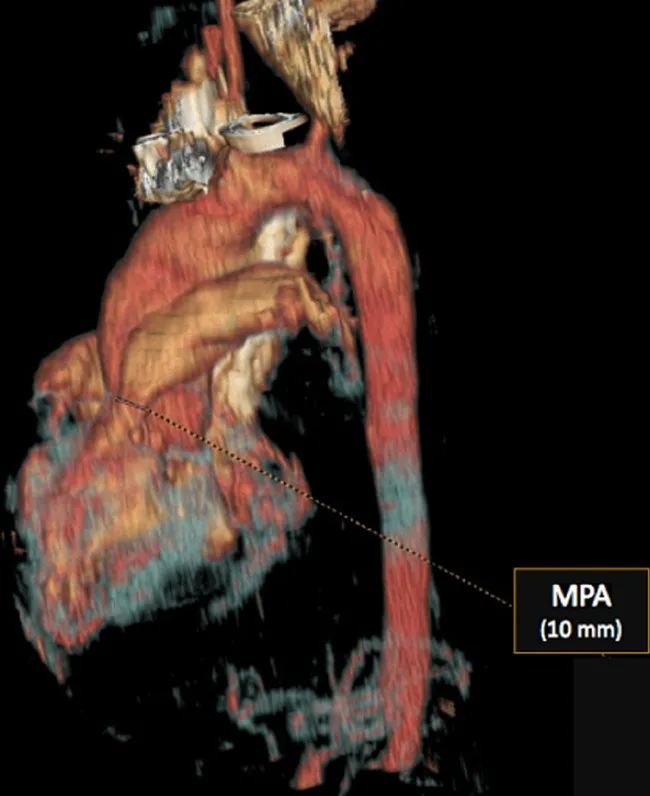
3D contrast-enhanced computed tomography image demonstrating hypoplastic main pulmonary artery.
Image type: radiology (ct)